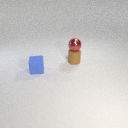
small blue rubber cube to the left of small brown rubber cylinder